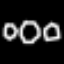
Label: octagon